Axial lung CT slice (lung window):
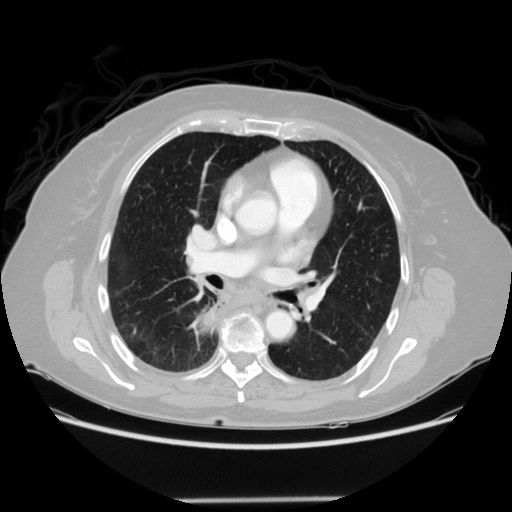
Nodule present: no